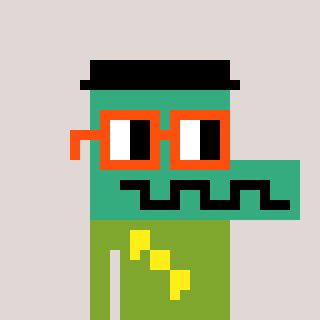
a pixel art character with square orange glasses, a crocodile-shaped head and a slimegreen-colored body on a warm background